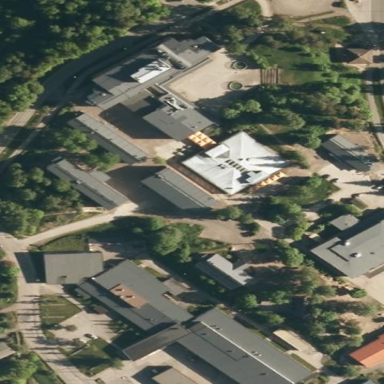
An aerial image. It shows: School building with school amenities.